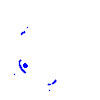
Particle: pion